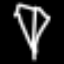
Label: diamond